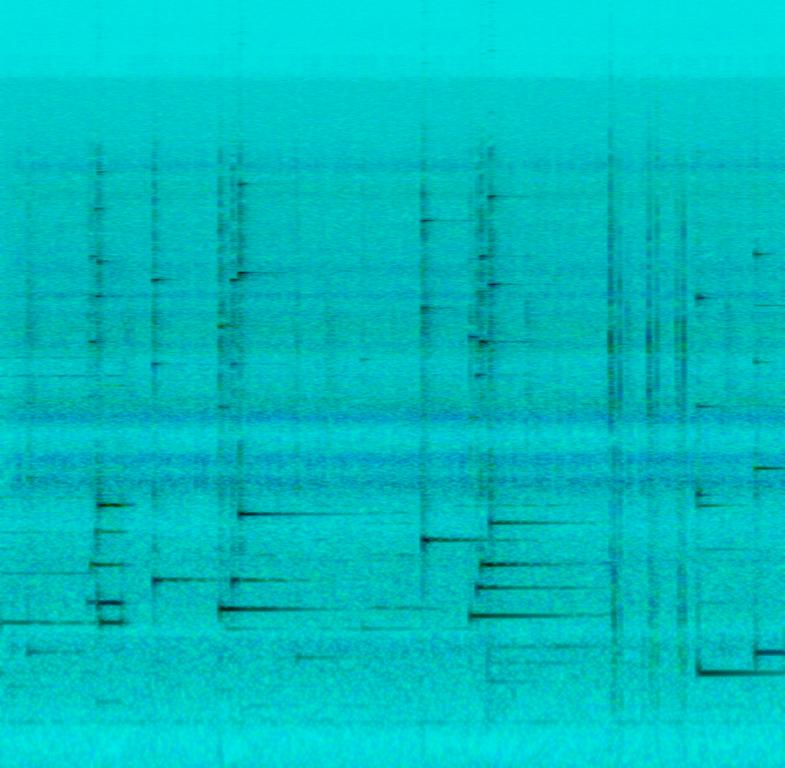
This audio contains someone playing a xylophone sound and rattles. This is an amateur recording. You can hear clicking and recording noises. This audio may be playing demonstrating specific sounds on a device.